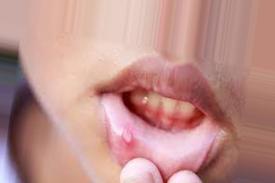
Condition: Mouth Ulcer